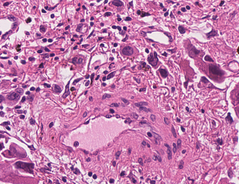
Tumor epithelial tissue: yes
Tumor-associated stroma tissue: yes
Normal tissue: no